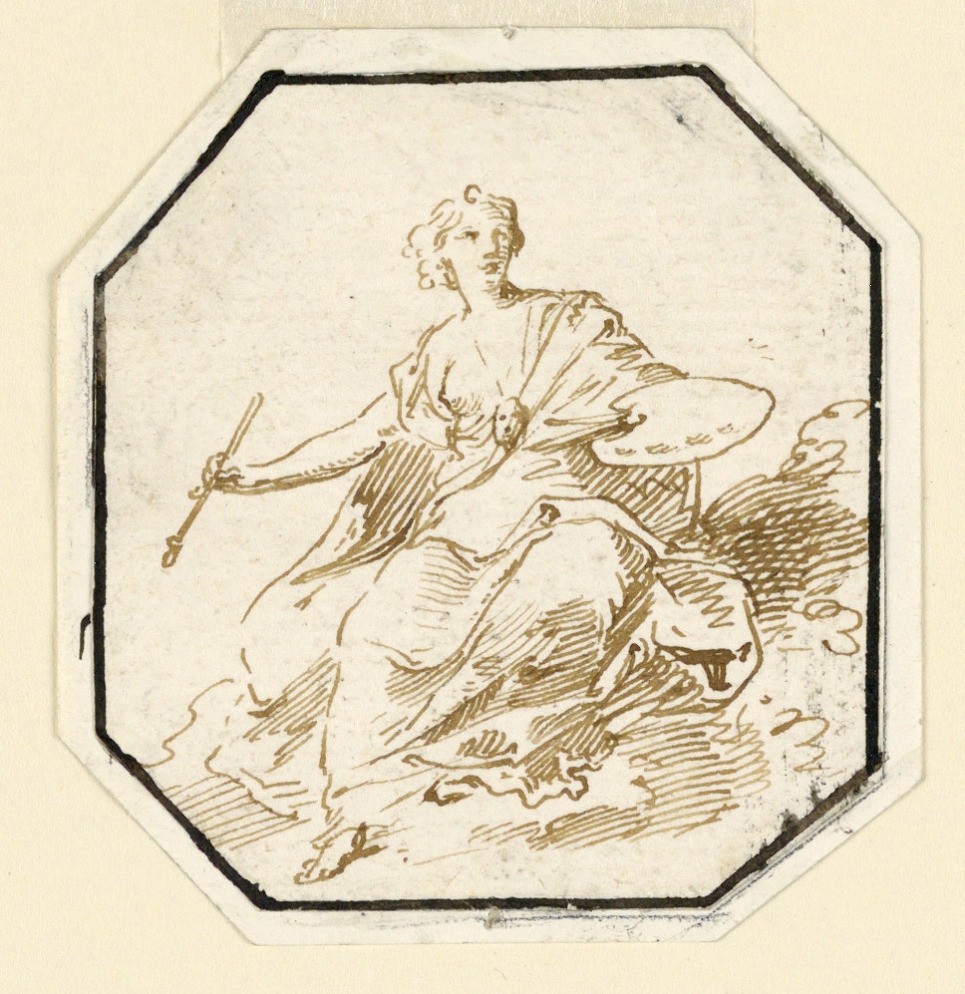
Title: Painting, from a Series of Seated Muses
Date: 1750–1780
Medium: Pen and bistre on paper, mounted
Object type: Drawing
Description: Shown from the front. She carries the brush in the right hand, the palette in the left hand. Framed by ink lines.